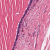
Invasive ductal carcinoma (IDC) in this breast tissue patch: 0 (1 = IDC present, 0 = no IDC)